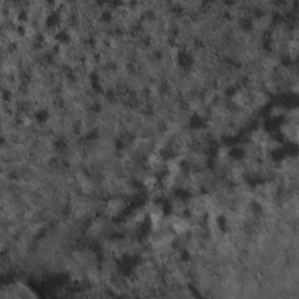
Label: non_frost